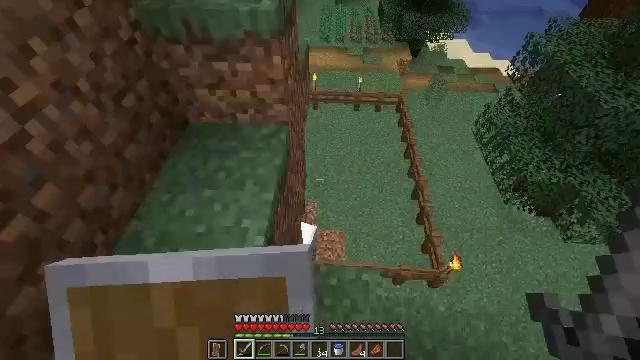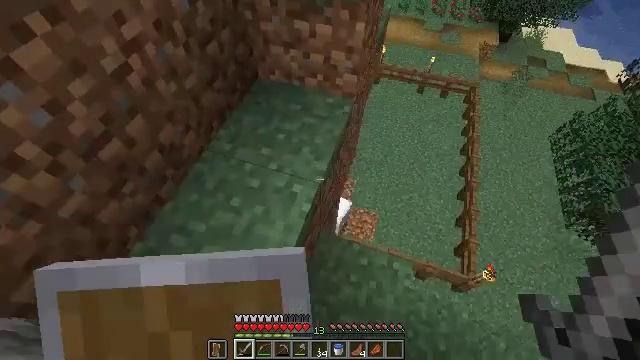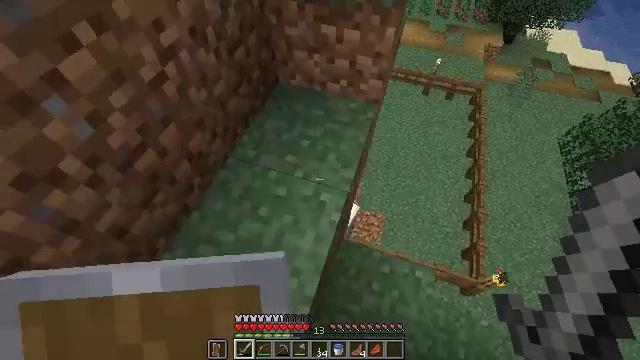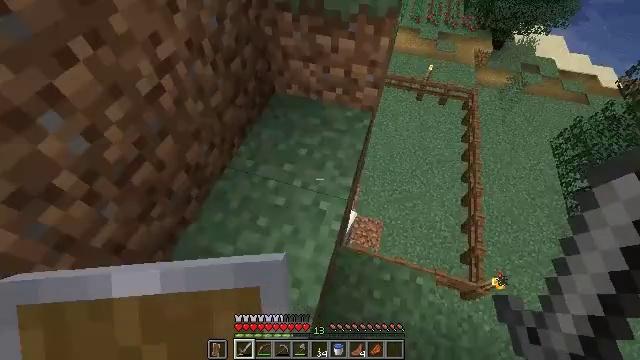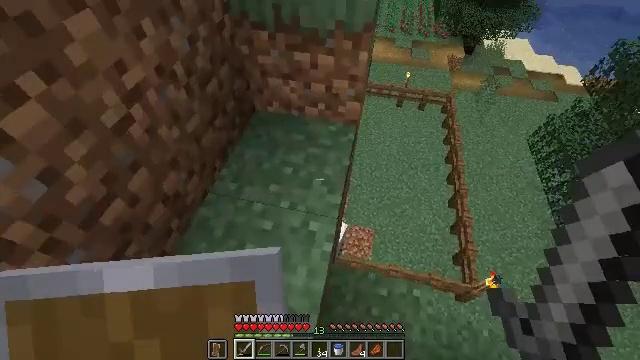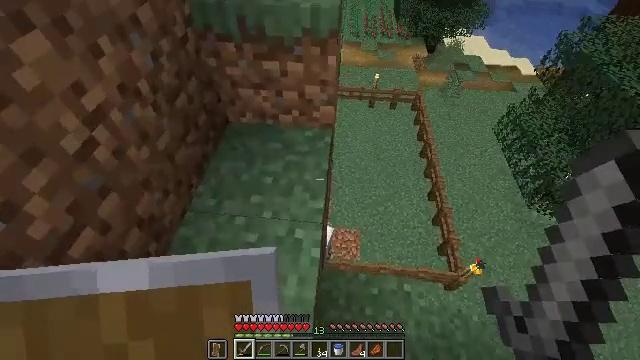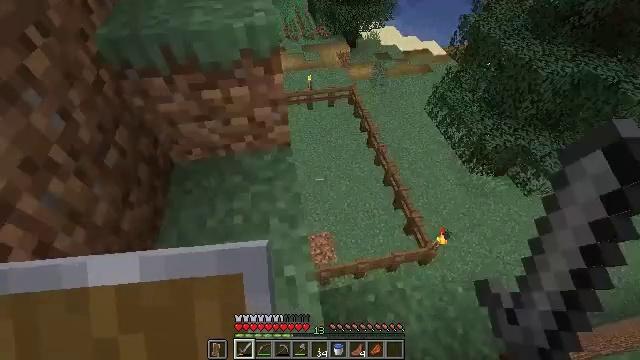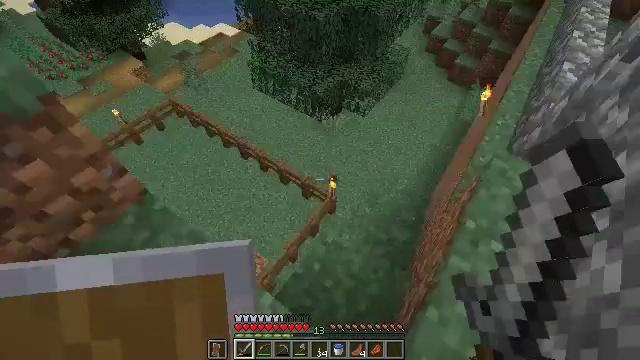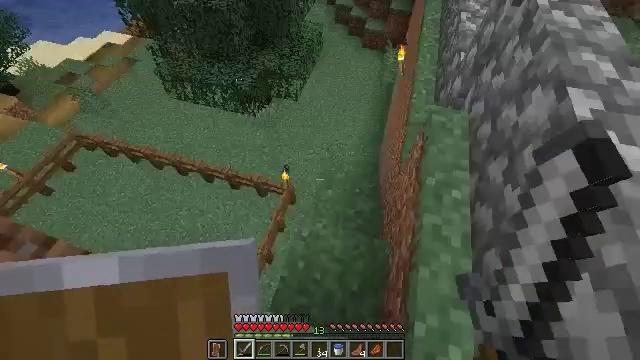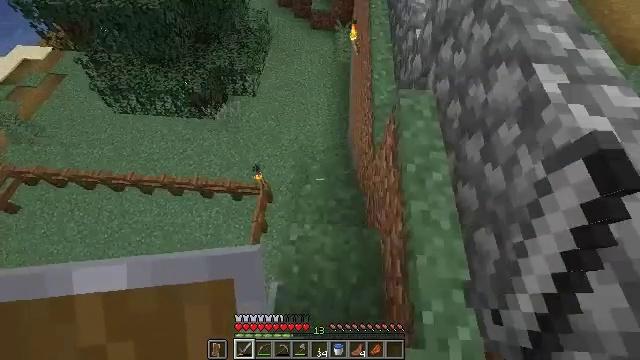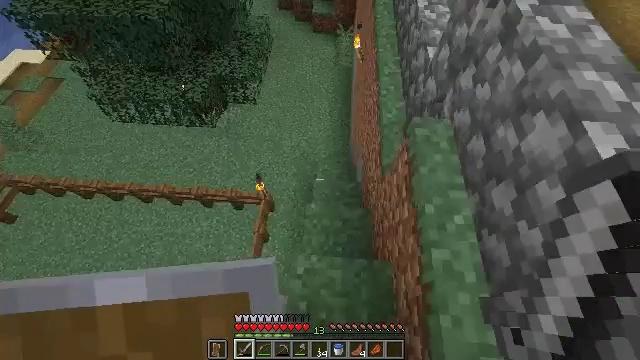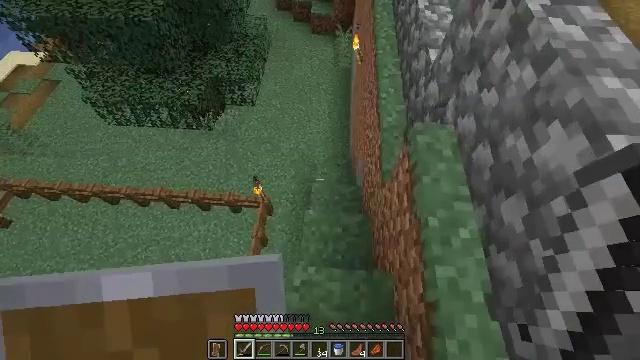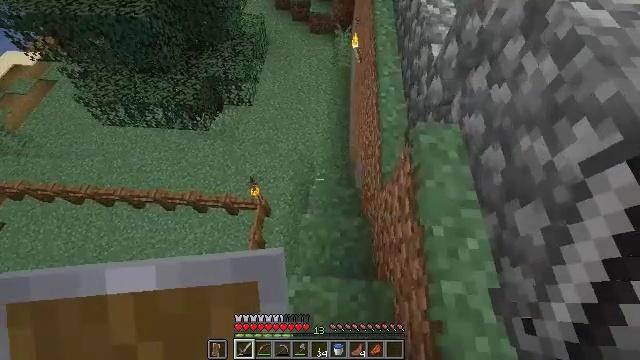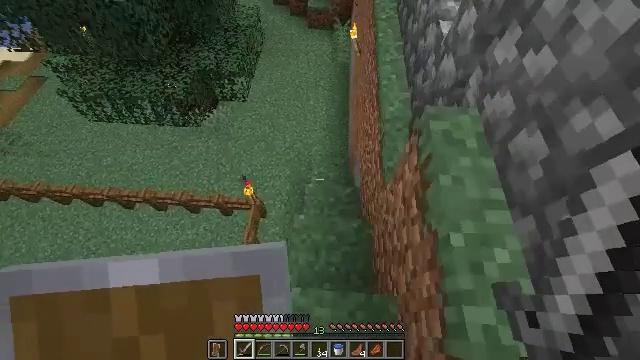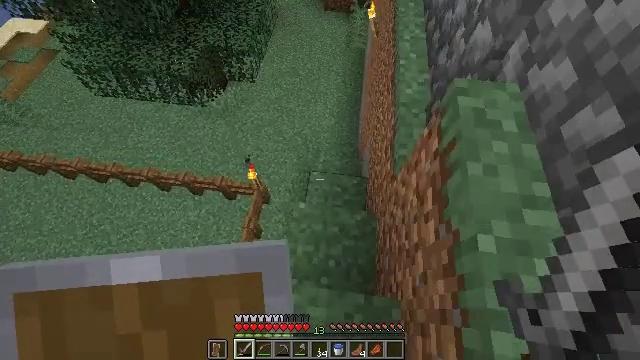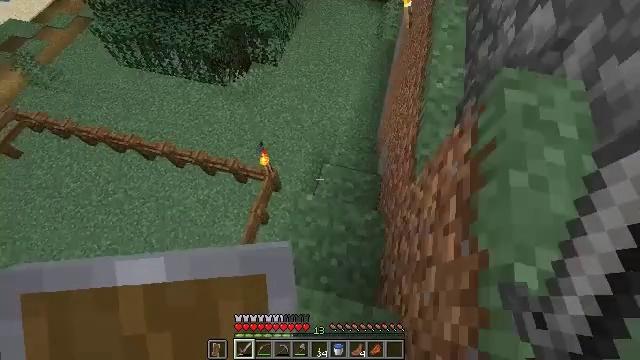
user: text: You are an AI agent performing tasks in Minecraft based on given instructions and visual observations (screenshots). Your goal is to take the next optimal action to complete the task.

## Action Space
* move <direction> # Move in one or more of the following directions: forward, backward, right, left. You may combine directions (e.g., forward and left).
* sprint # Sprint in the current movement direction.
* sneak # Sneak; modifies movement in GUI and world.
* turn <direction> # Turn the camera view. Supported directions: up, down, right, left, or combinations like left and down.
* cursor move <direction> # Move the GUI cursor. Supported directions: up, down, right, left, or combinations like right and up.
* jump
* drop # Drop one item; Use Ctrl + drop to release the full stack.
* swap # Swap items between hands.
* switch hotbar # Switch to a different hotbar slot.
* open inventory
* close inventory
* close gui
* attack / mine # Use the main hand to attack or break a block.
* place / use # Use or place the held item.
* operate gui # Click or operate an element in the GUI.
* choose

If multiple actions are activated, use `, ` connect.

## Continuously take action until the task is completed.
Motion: motion action
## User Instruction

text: Gather potatoes by left-clicking.
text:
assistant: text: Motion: move back and move left, turn left and down
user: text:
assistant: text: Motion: move left
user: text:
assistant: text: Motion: move forward and move left, turn right and up
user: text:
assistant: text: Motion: move forward and move left, turn right and up
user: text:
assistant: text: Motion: move forward and move left, turn right and up
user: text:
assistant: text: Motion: move forward and move left, turn right
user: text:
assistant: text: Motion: move forward, turn right and down
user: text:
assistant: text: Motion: move forward, turn right and down
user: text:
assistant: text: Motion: move forward, turn right and down
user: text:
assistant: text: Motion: move forward
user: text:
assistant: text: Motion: move forward and move right
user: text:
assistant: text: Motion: move forward and move right
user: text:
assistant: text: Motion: move forward and move right
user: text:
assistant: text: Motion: move forward and move right, turn left and down
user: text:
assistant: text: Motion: move forward, turn left and down
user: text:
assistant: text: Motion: move forward, turn left and down
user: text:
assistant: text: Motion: move forward, turn left and down
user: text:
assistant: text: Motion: move forward and move right, turn left
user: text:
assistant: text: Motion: move forward and move right, turn left
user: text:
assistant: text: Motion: move forward and move right
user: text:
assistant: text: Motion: move forward and move right, turn left
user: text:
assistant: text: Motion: move right, turn left
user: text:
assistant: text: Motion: move right, turn left
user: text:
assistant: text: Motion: move right, turn left and up
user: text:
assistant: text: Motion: move right, turn left and up
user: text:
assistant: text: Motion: move right, turn left and up
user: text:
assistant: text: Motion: move right, turn left and up
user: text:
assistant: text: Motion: move right
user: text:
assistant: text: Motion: move right, turn up
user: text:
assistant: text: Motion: move right, turn right and up